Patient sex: F
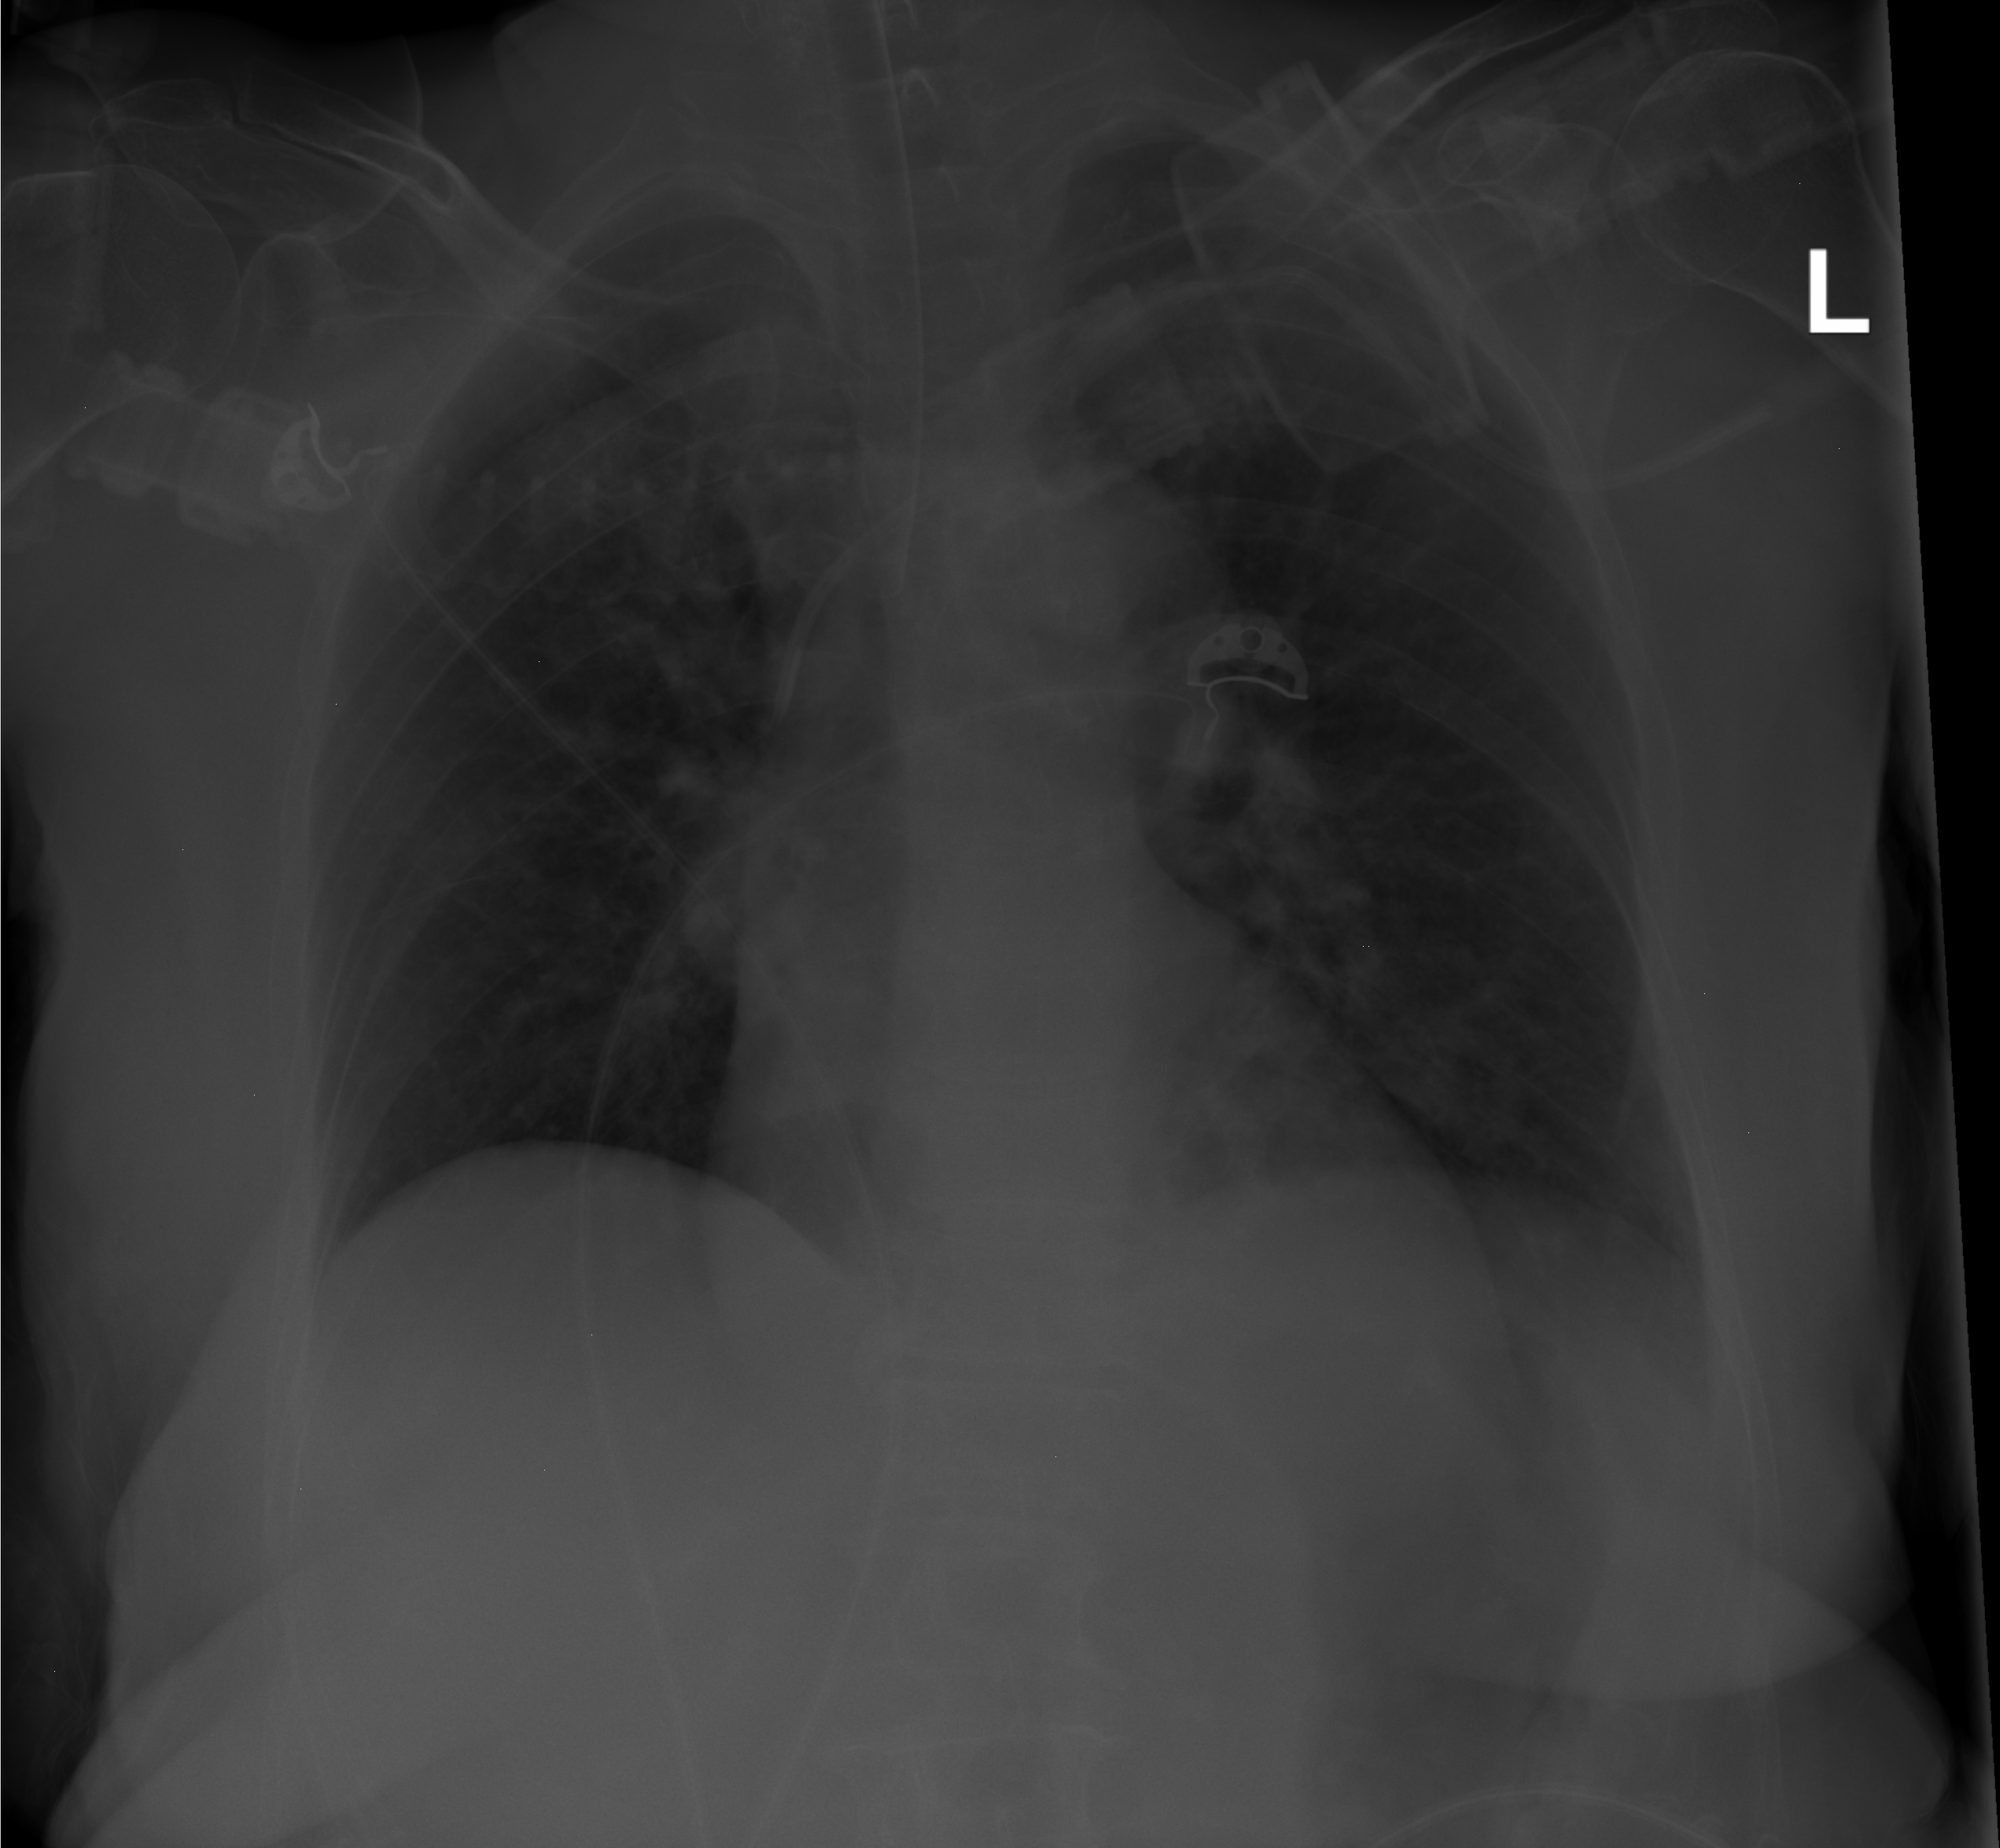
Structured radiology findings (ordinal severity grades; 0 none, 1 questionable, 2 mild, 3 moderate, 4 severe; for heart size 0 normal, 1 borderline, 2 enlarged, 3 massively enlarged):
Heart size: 0
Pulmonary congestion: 0
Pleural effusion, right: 0
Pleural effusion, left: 2
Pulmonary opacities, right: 0
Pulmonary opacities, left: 0
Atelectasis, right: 0
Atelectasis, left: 0